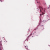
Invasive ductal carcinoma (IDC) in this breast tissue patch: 0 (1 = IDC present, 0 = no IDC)